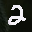
Label: 2